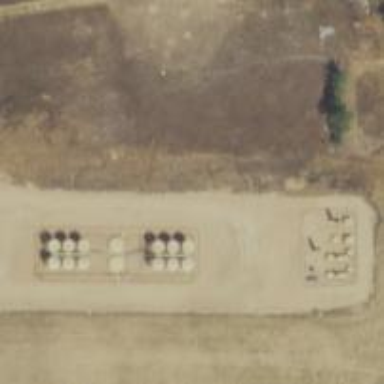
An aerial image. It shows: Storage tank with man-made structure.